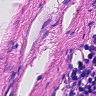
Metastatic tissue present: no